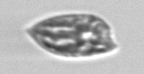
Label: Prorocentrum_dentatum